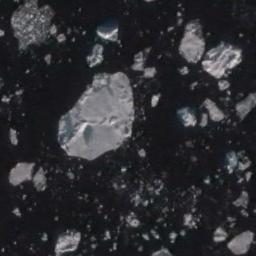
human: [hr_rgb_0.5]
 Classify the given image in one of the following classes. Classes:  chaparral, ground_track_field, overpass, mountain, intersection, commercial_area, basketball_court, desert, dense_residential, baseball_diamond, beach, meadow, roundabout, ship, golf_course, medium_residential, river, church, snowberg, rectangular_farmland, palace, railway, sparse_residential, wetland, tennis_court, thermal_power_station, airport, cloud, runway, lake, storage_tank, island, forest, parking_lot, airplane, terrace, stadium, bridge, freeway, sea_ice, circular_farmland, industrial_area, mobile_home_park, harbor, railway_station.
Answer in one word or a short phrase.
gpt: sea_ice